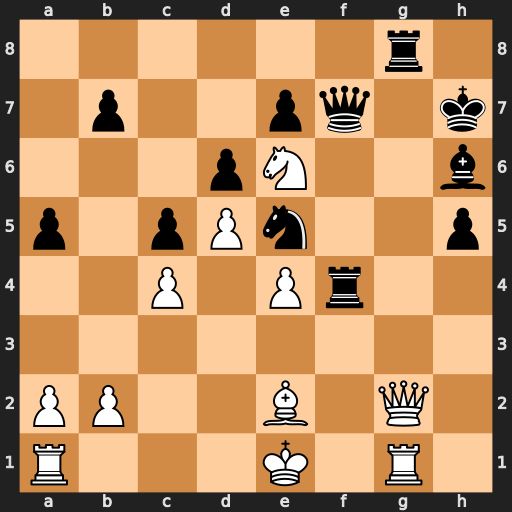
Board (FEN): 6r1/1p2pq1k/3pN2b/p1pPn2p/2P1Pr2/8/PP2B1Q1/R3K1R1
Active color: w
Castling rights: Q
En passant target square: -
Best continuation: Qxg8+ Qxg8 Rxg8 Kxg8 Nxf4